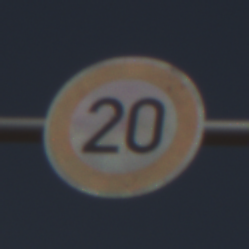
Verkehrszeichen: Geschwindigkeit20
Umgebung: Outdoor, Nature
Tageszeit: Midday
Wetter: PartlyCloudy
Licht: Natural
Jahreszeit: NotSpecified
Kontrast: HighContrast